Aerial crown-view tile of a tropical tree (Barro Colorado Island, Panama), acquired 20250915:
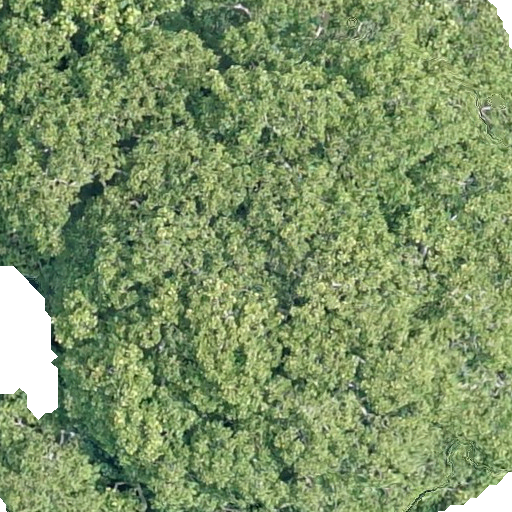
Species: Dipteryx oleifera
GBIF accepted scientific name: Dipteryx oleifera
Crown area: 604.409 m²